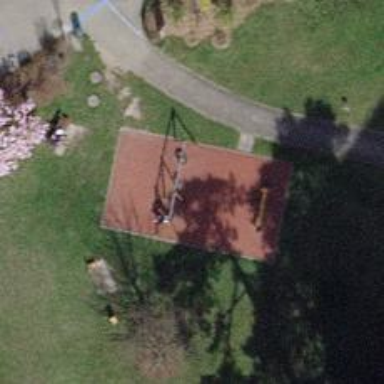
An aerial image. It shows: Playground area for leisure activities on the land.